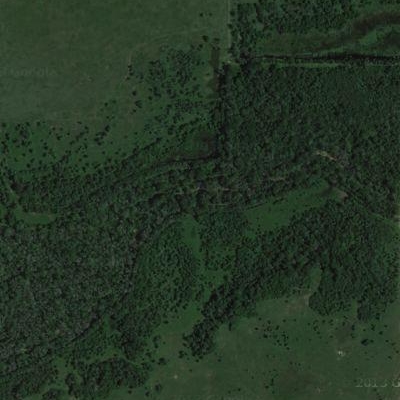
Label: eForest